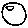
Label: moon